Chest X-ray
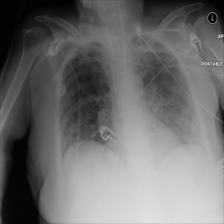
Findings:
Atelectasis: negative
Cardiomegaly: negative
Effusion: negative
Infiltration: negative
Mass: negative
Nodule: negative
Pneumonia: negative
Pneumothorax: negative
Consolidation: negative
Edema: negative
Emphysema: negative
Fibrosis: negative
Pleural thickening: negative
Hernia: negative